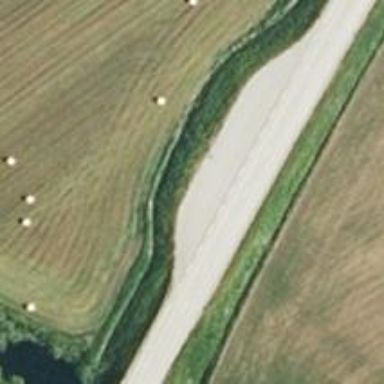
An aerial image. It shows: Rest area along the road.